Field crop: maize
Growth stage: 1
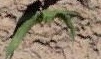
Species: maize